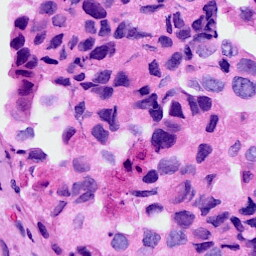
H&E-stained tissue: Breast